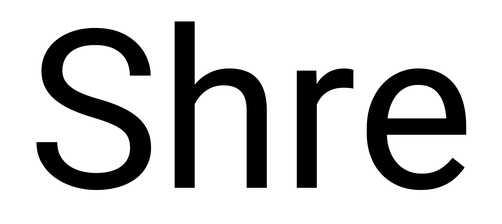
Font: Roboto_Regular